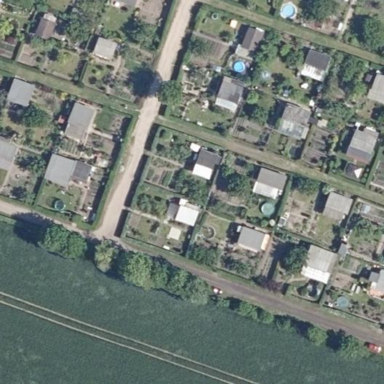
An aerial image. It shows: Allotments area.